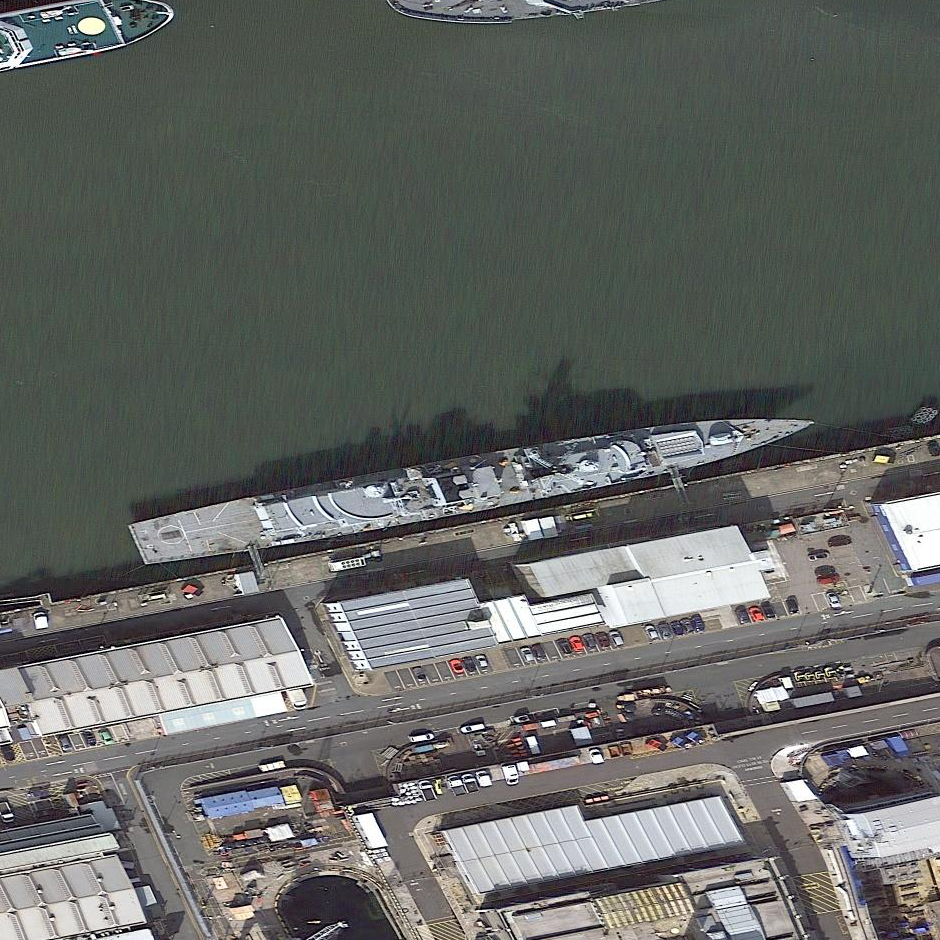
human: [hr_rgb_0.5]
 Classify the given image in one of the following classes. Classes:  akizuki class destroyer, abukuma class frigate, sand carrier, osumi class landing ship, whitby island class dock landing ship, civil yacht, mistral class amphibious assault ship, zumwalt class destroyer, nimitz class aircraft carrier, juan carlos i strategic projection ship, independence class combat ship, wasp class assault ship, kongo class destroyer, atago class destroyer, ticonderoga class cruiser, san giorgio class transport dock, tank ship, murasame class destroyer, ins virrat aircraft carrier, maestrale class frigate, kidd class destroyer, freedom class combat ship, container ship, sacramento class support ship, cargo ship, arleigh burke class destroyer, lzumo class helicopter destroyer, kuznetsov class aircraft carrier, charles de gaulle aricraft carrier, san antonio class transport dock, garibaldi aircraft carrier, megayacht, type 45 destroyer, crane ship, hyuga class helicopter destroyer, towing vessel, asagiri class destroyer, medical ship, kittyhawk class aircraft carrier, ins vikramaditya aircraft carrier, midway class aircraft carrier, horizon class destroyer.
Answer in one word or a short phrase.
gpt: Type 45 destroyer